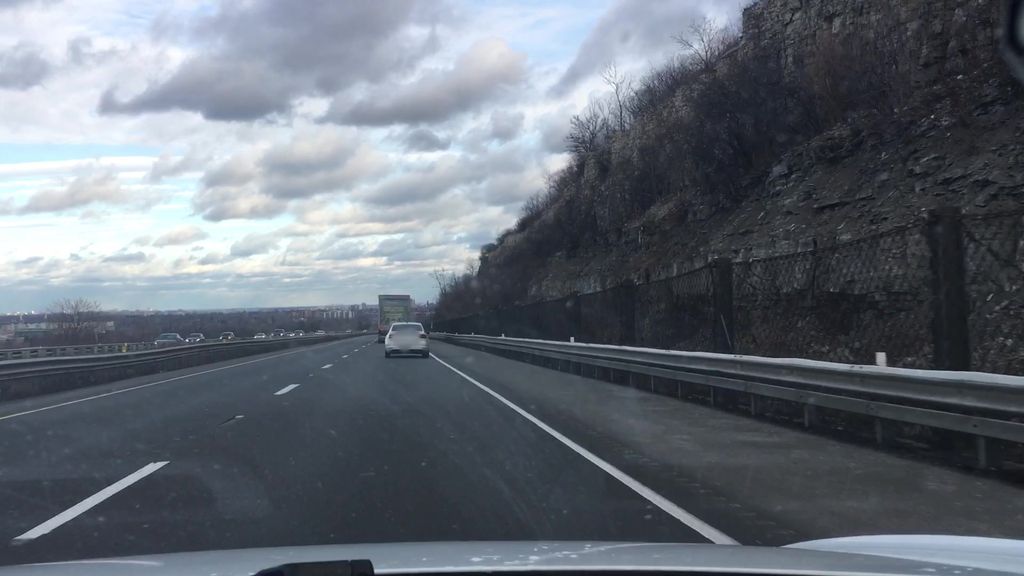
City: hamilton